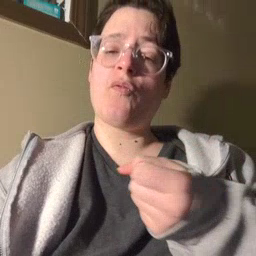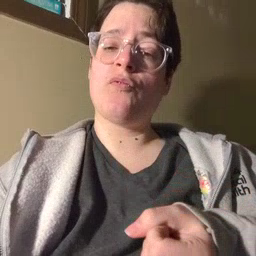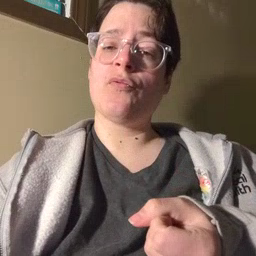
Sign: drawer